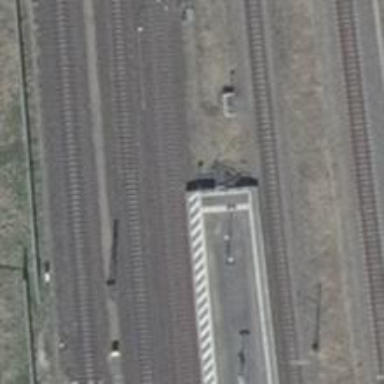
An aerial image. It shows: Railway signal.